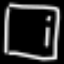
Label: square